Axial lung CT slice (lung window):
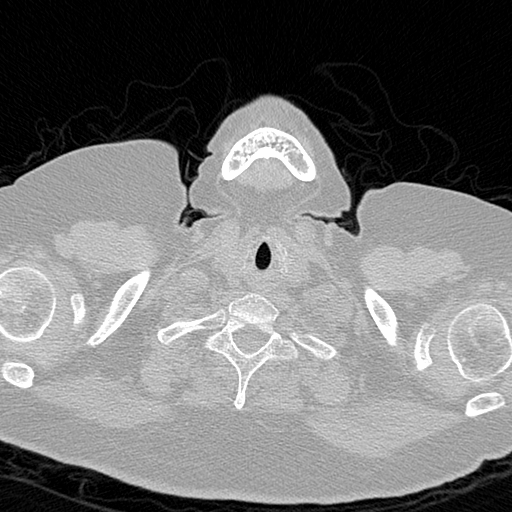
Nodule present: no